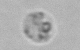
Label: Amoeba